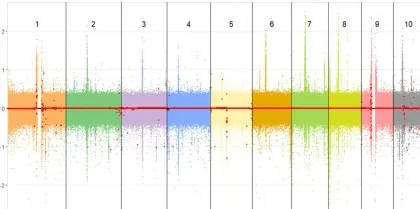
Genomic analysis of the blood and tumor samples. Relative contribution of the different mutational signatures identified after the decomposition of the 96-mutational profile.
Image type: chart (chart)